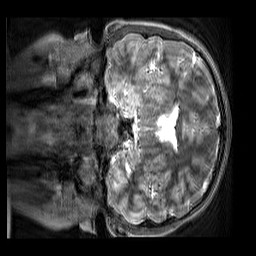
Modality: T2w
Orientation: coronal
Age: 10
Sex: male
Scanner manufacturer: siemens
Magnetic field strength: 3 T
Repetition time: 3.2 s
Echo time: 0.408 s